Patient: sex F, age 68
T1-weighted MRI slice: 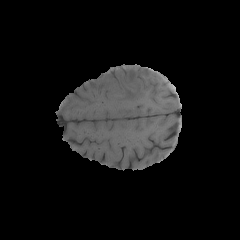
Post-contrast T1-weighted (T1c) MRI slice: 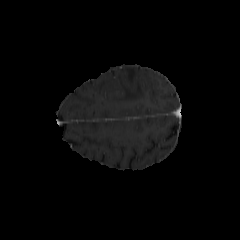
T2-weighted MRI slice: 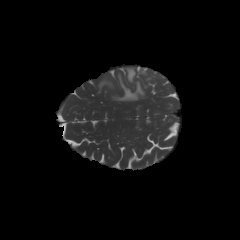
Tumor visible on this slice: yes
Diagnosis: Glioblastoma, IDH-wildtype
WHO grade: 4